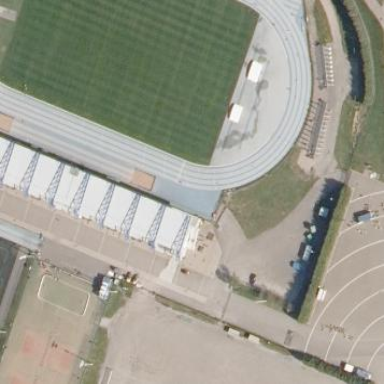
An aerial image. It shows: Grandstand building.